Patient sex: M
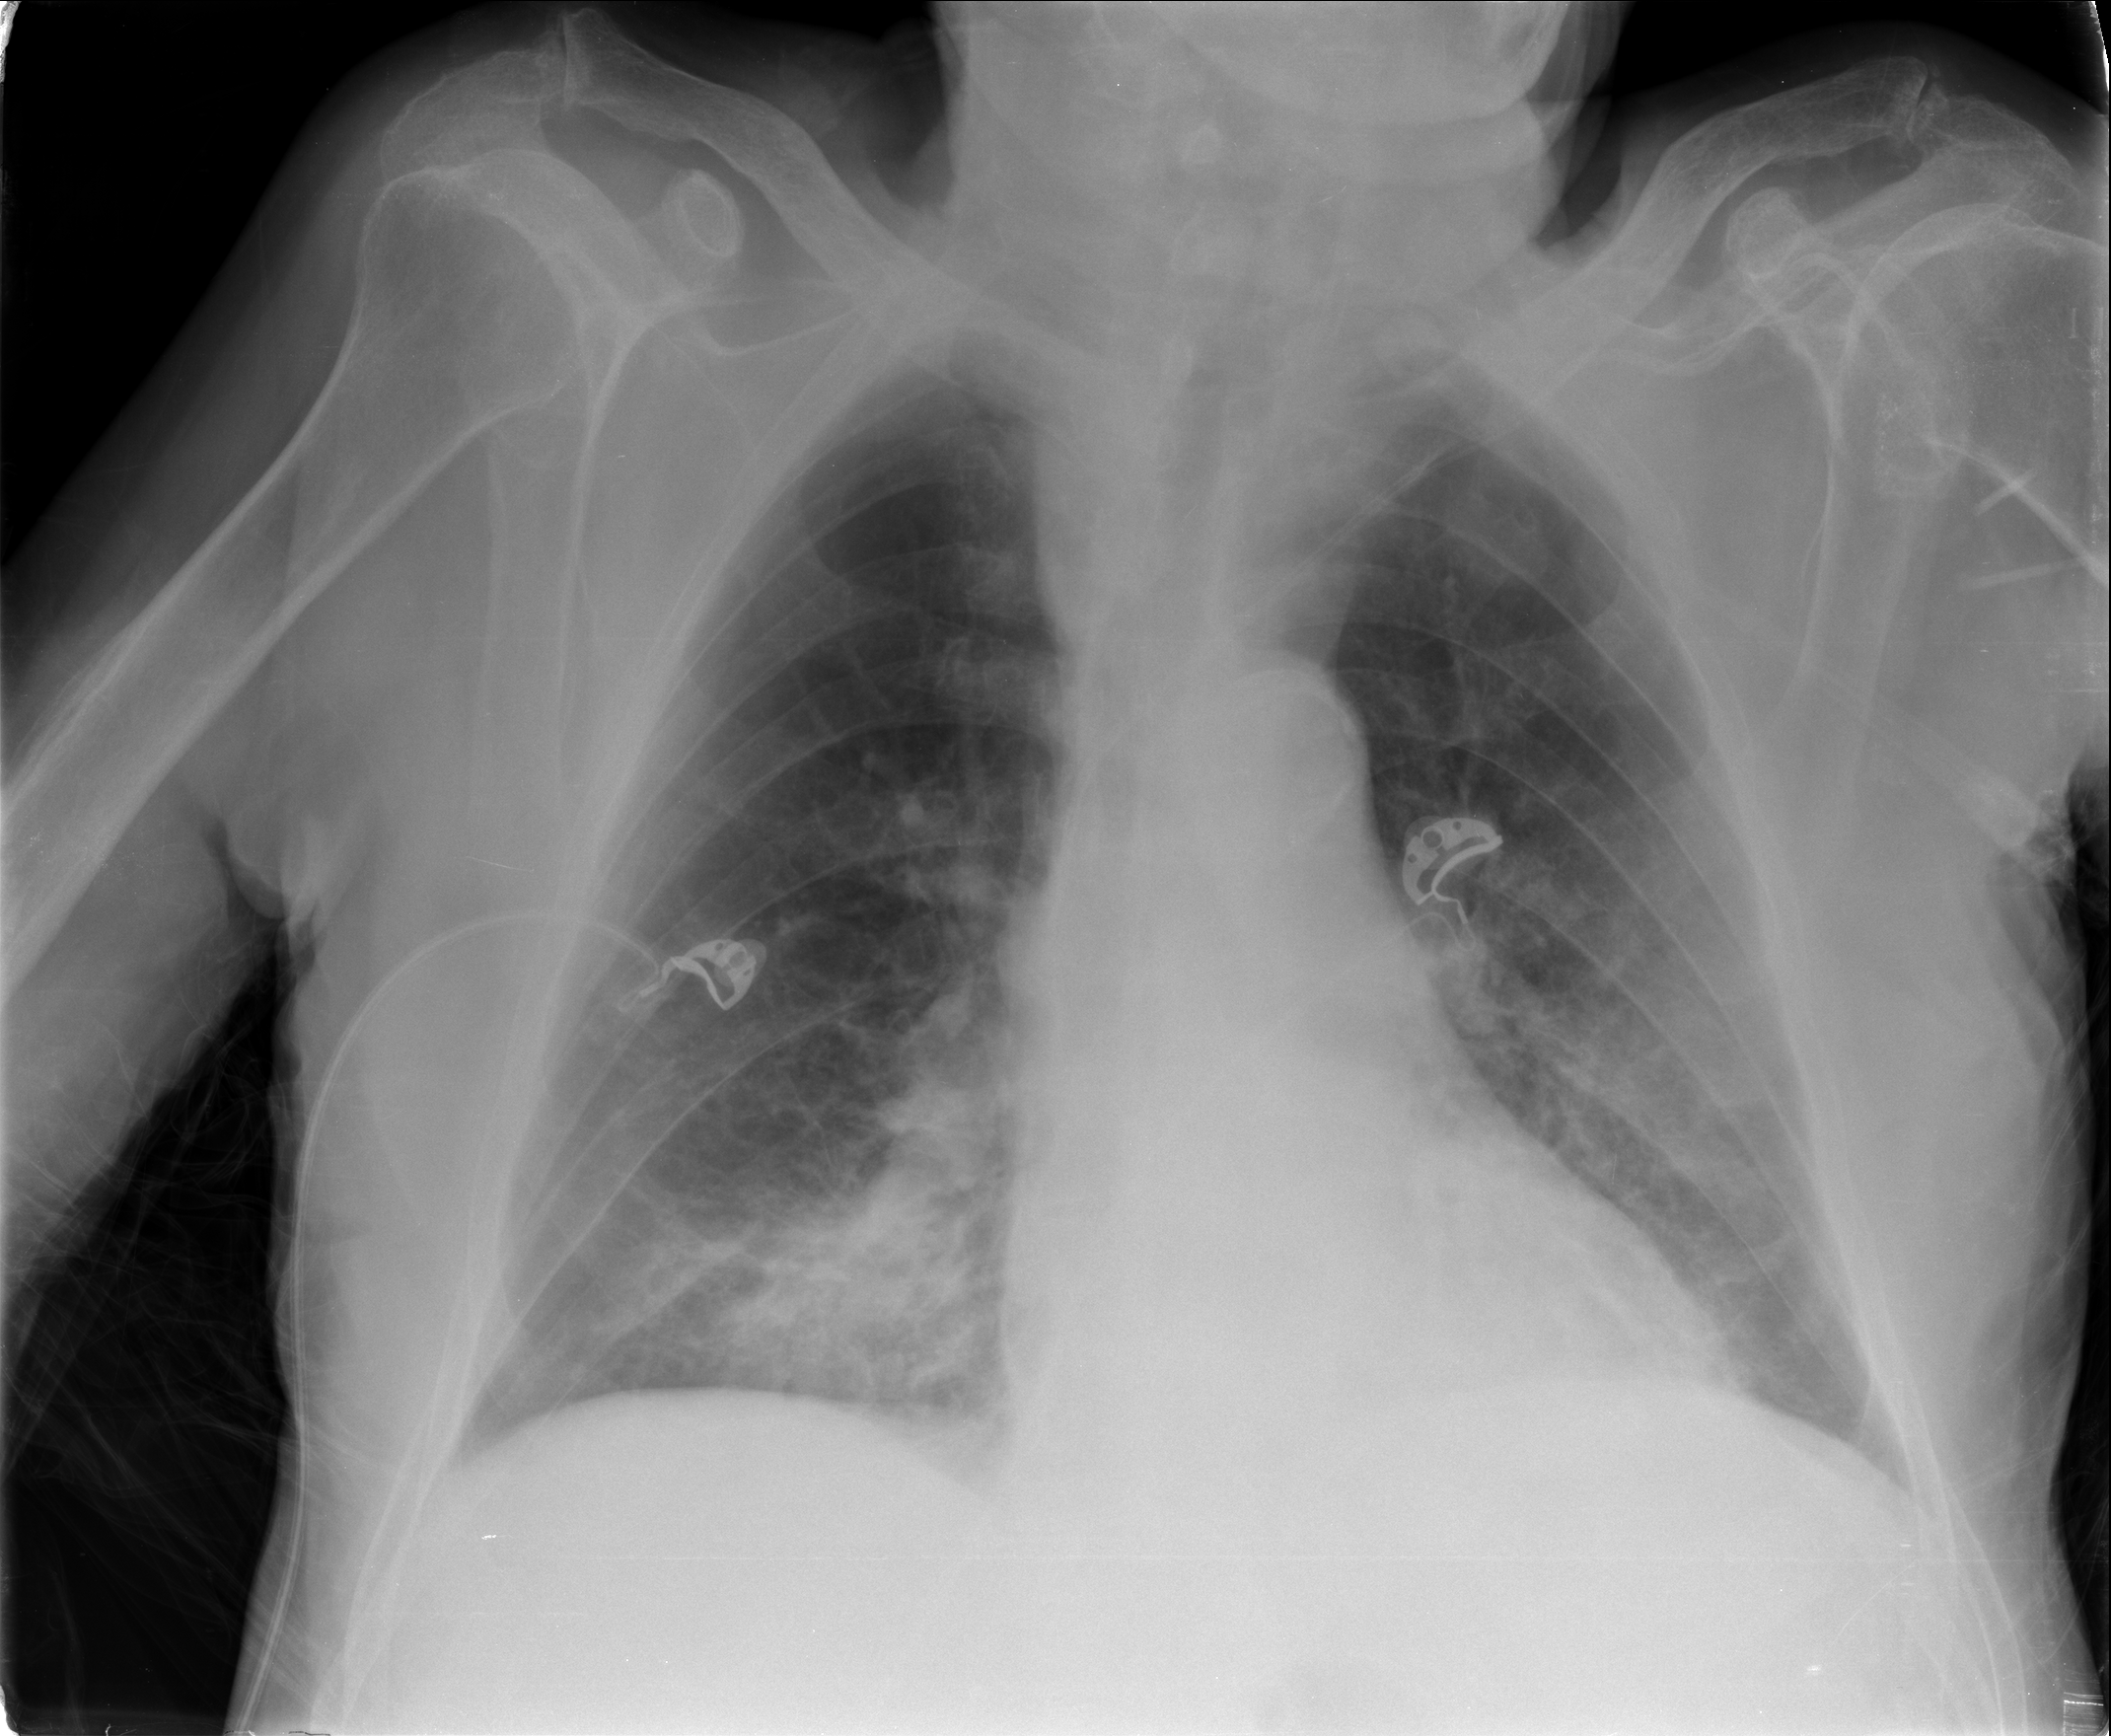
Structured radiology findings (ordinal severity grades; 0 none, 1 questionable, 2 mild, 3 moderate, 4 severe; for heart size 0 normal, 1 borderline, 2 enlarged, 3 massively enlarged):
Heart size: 1
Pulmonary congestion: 2
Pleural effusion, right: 1
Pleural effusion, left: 1
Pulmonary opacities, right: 2
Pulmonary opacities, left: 2
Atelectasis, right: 2
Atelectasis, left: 2